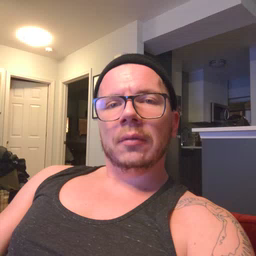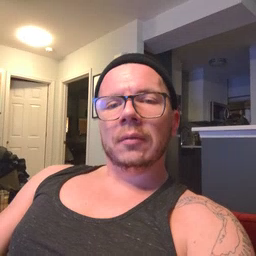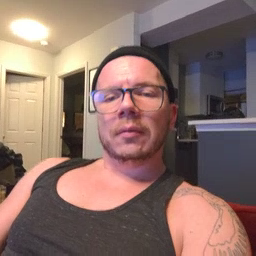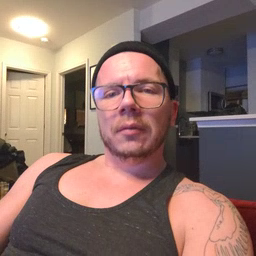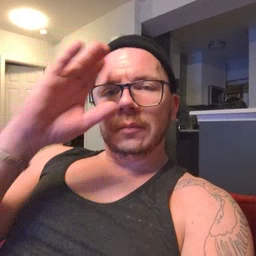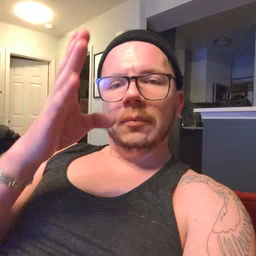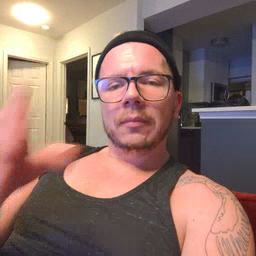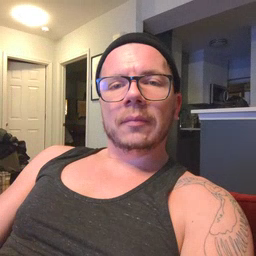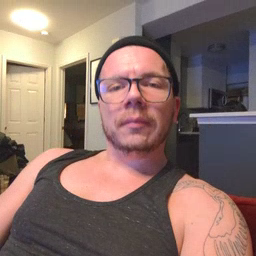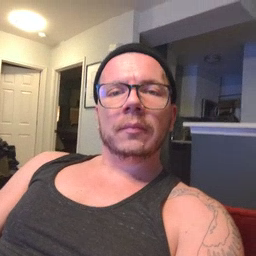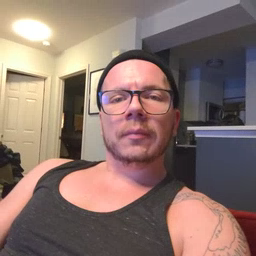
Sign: hello